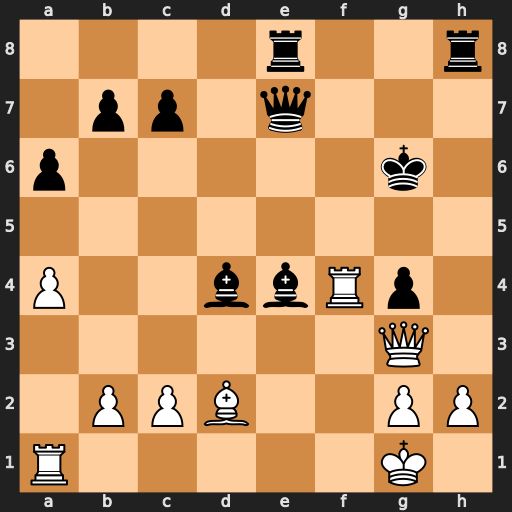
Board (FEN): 4r2r/1pp1q3/p5k1/8/P2bbRp1/6Q1/1PPB2PP/R5K1
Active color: w
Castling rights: -
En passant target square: -
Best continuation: Kh1 Rxh2+ Qxh2